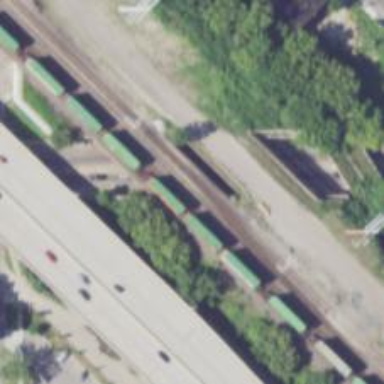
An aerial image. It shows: Railway bridge over siding rail service.